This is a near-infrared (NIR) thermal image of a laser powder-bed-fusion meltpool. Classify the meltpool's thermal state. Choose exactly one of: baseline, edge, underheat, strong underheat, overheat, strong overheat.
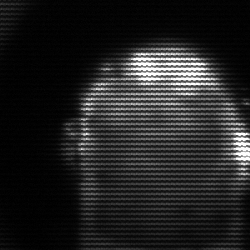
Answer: baseline